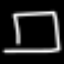
Label: square